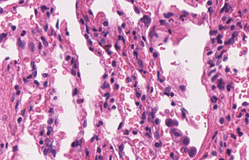
Tumor epithelial tissue: no
Tumor-associated stroma tissue: no
Normal tissue: yes